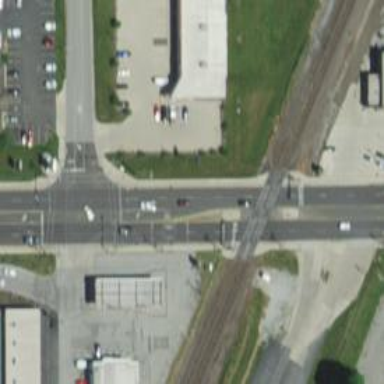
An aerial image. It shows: Crossing for the railway.